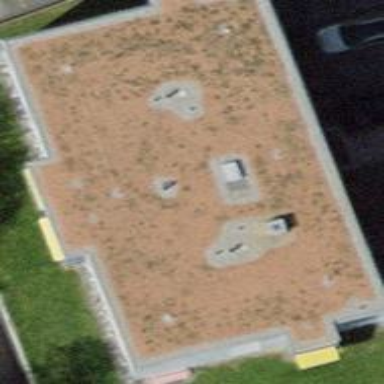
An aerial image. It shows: Apartment building with flat roof.